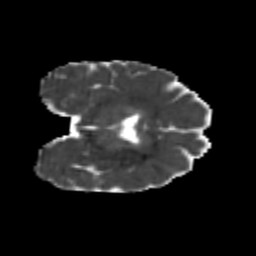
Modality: MD
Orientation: coronal
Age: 22
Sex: female
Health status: healthy
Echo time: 0.074 s